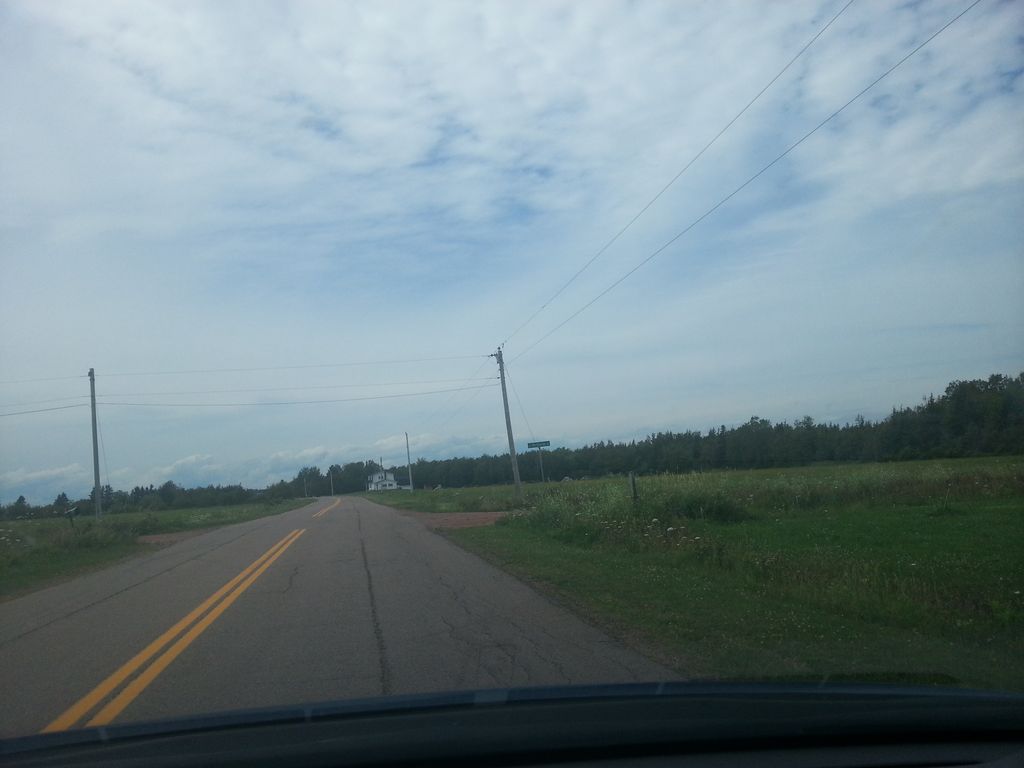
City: charlottetown